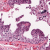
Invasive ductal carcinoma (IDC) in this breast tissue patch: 0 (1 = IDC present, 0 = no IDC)